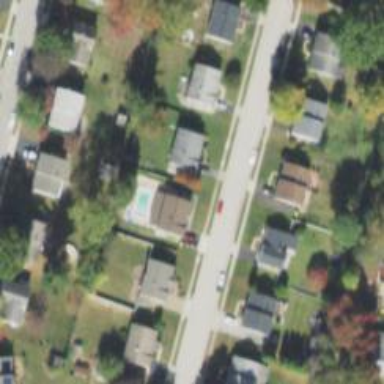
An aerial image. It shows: Suburb.